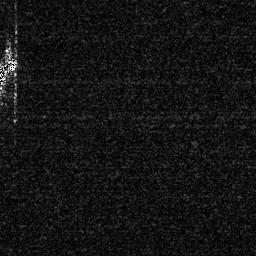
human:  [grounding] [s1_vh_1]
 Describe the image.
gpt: In the satellite image, there is  <ref>1 medium ship </ref> <box>[[0, 21, 7, 35, 0]]</box> located at top left.